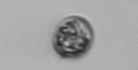
Label: Dinophyceae